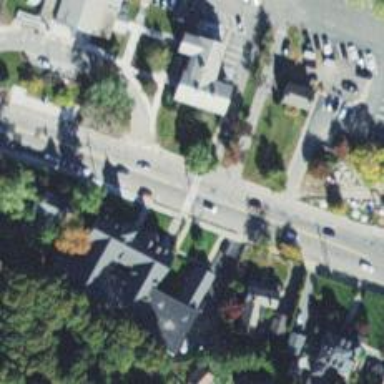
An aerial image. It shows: Marked road crossing.